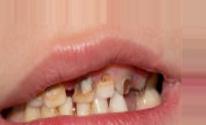
Condition: Caries